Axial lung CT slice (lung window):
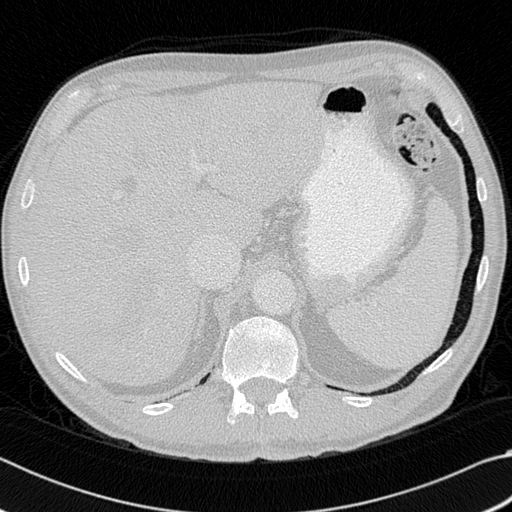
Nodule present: no